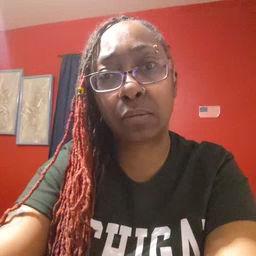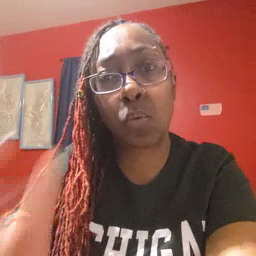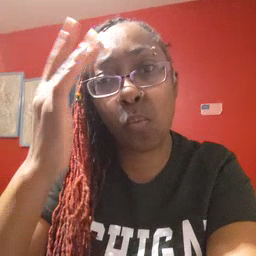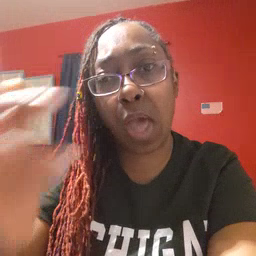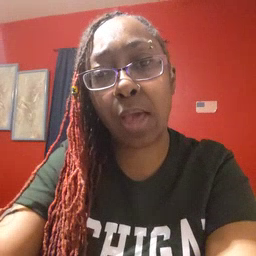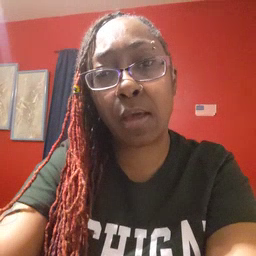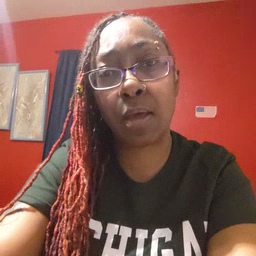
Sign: why